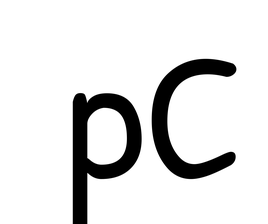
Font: PatrickHand-Regular